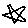
Label: star